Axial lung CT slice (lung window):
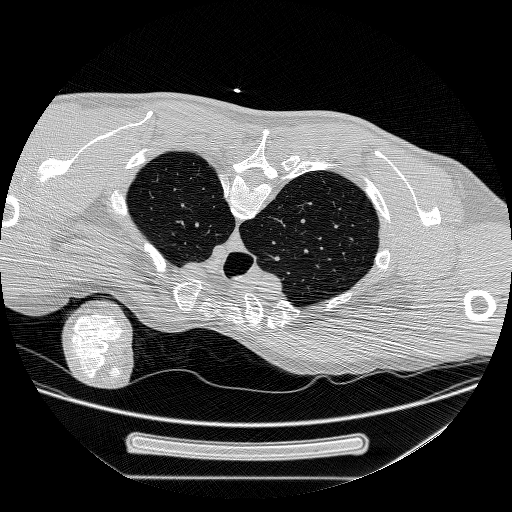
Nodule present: no